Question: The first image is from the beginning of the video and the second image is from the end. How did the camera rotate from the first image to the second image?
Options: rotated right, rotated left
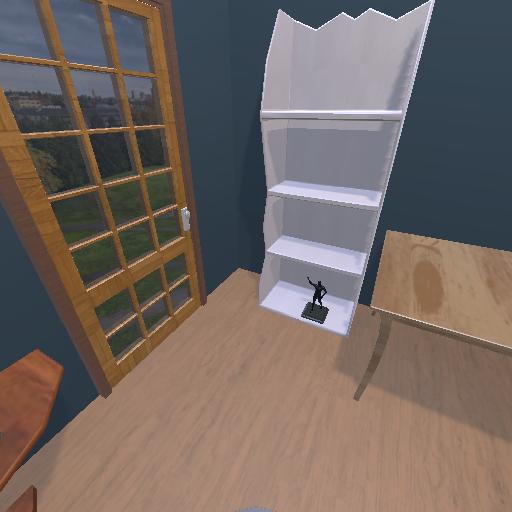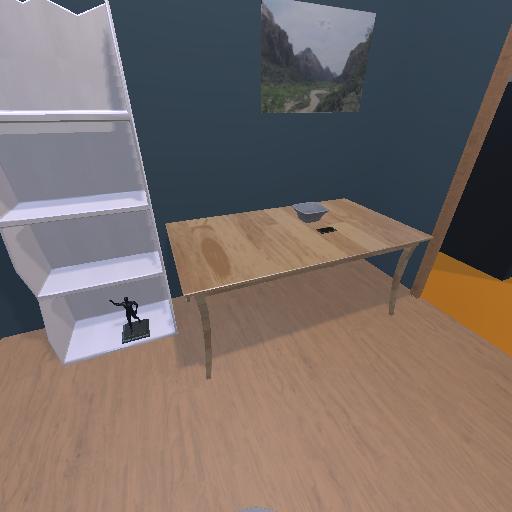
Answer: rotated right